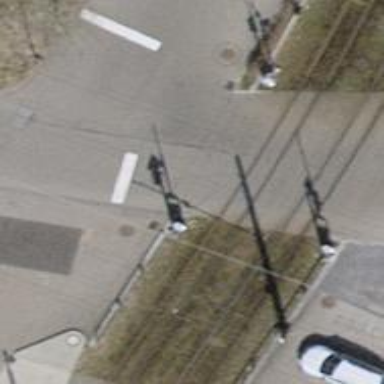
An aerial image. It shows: Lift gate barrier.